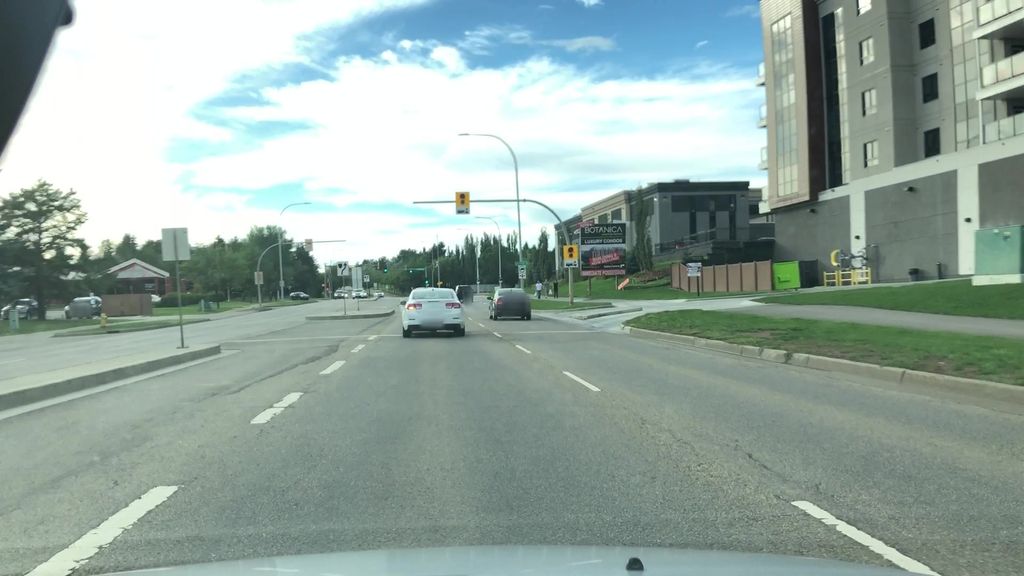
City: edmonton